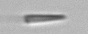
Label: fiber